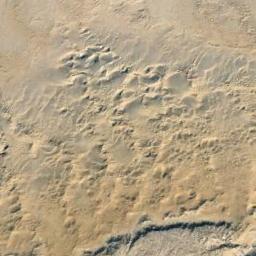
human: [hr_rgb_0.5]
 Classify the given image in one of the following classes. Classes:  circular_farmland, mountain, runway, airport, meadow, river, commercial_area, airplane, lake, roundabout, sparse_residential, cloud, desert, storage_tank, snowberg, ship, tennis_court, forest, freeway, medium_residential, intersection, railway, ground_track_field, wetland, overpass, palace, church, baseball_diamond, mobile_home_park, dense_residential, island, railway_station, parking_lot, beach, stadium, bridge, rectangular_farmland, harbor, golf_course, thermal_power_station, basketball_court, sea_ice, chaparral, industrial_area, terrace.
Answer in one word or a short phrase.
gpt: desert